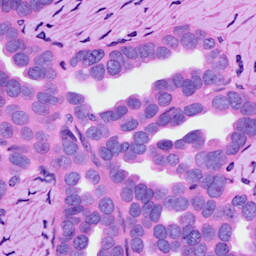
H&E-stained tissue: Ovarian